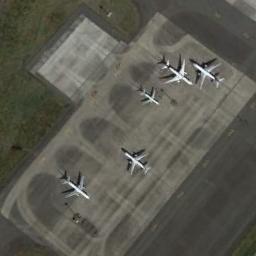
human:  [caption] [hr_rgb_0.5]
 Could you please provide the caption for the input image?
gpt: Five planes were in the field at the airport .